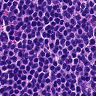
Metastatic tissue present: no